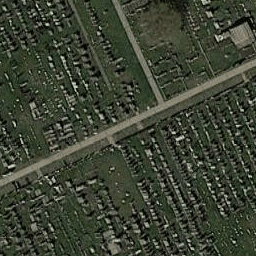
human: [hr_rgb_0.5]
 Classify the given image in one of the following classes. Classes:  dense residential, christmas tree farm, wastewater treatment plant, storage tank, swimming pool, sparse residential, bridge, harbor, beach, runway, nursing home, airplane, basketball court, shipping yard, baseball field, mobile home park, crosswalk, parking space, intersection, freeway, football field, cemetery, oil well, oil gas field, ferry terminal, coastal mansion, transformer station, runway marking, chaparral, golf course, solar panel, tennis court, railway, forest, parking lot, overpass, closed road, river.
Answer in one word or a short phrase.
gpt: cemetery